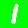
Digit: 1